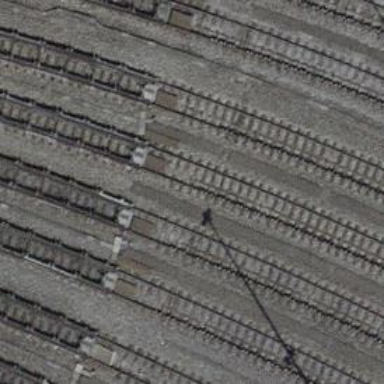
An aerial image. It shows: Railway yard with 1 track. It features beam retarder for controlling the speed of the trains.